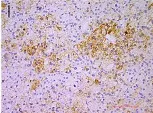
Expression of CYP11B1/2 in three nodules of patients. Histological and immunohistochemical staining of three nodules (N1, nodule 1; N2, nodule 2; N3, nodule 3) of this patient and cortisol-producing adenoma from another patient (control, as a reference for positive CYP11B2 staining). CYP11B2: immunohistochemical staining of aldosterone synthase.
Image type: pathology (immunostaining)